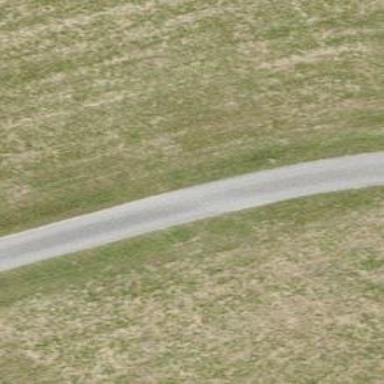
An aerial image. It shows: Service road with unpaved surface.